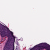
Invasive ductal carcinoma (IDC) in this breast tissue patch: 0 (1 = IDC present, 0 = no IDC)